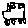
Label: car